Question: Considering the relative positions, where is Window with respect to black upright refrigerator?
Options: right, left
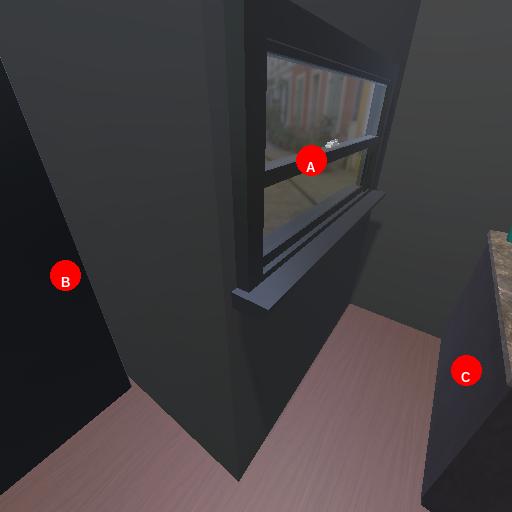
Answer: right